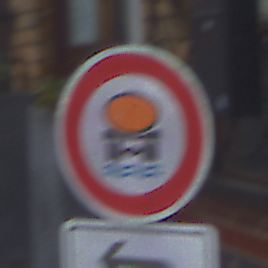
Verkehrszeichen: VerbotFahrzeugeWassergefaehrdenderLadung
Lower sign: RichtungsangabeDurchPfeile2
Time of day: MorningAfternoon
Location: Outdoor (Urban)
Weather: Overcast
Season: NotSpecified
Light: Natural